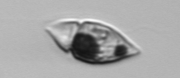
Label: Amphidinium